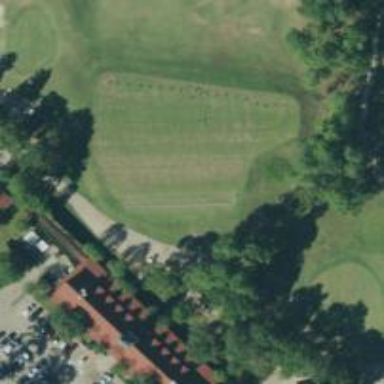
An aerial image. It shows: Golf tee on grassy land.